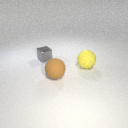
large brown rubber sphere in front of large yellow rubber sphere